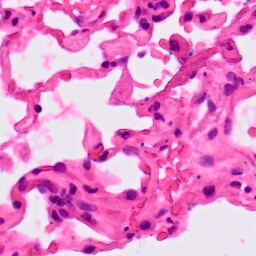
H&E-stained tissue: Lung